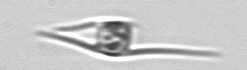
Label: Chaetoceros_danicus